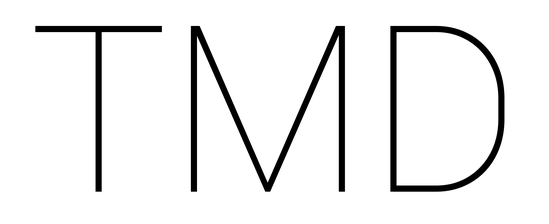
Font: Roboto_Thin